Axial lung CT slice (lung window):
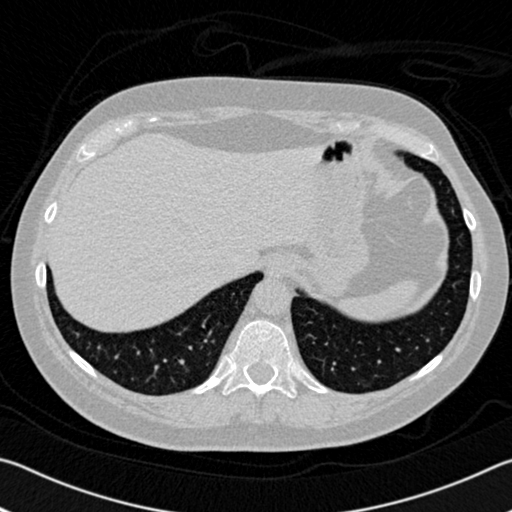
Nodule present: no